Interaction volume radius: 5 \u00c5
Interaction volume height: 20 \u00c5
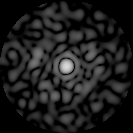
Disorder parameter: 0.8485